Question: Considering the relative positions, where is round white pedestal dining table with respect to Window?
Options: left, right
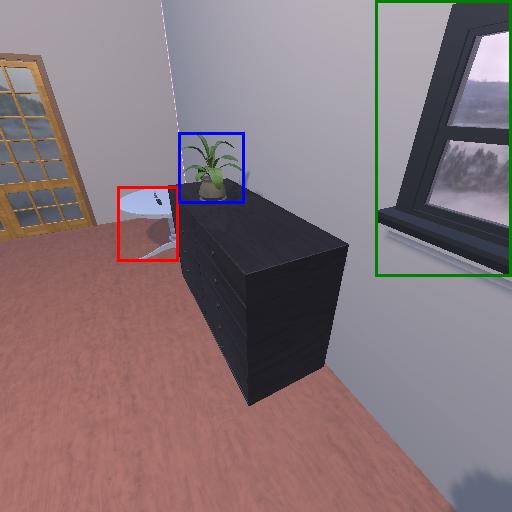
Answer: left